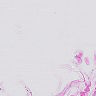
Metastatic tissue present: no